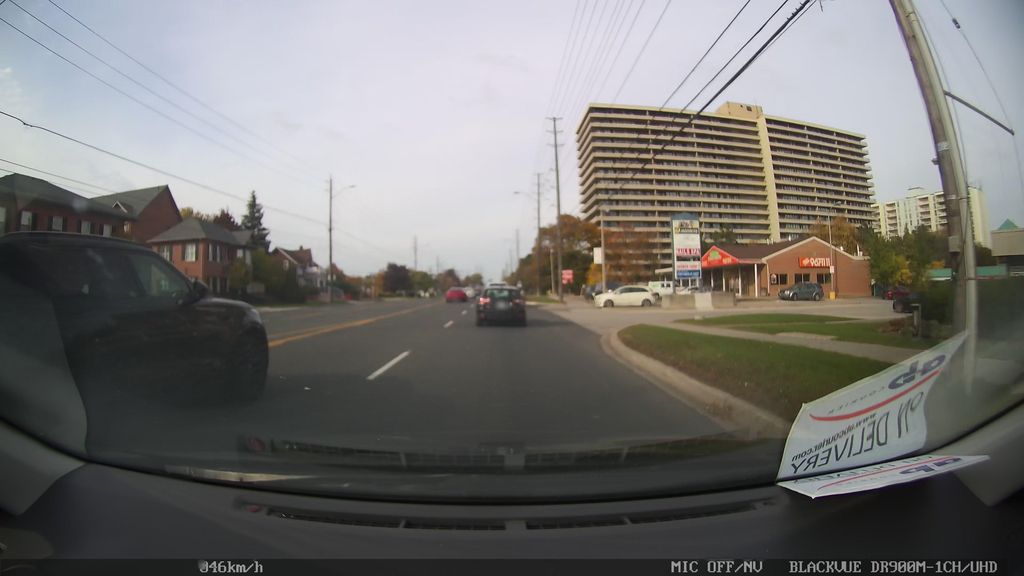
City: toronto